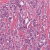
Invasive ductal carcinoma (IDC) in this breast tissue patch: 1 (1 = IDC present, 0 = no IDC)